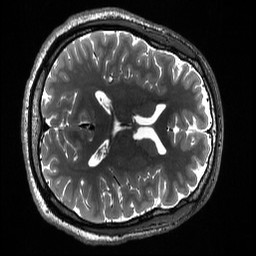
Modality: T2w
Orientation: axial
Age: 23
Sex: male